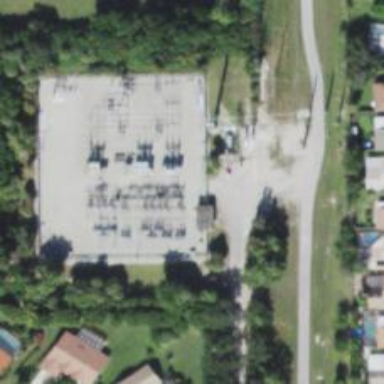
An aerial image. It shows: Switch for power supply.